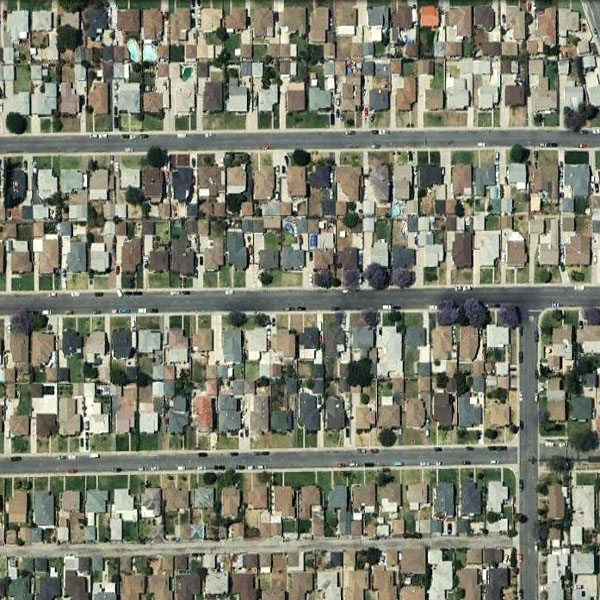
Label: DenseResidential